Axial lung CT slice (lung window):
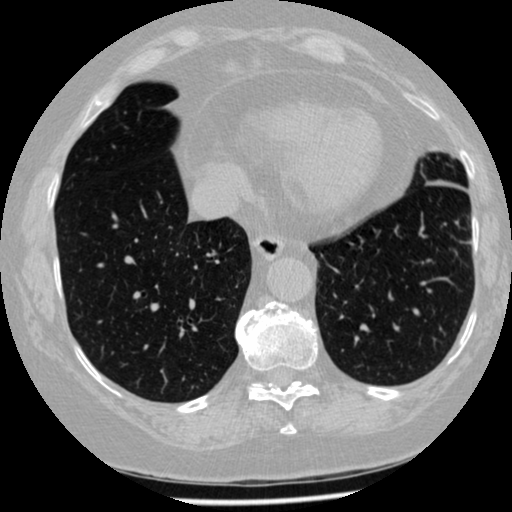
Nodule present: no